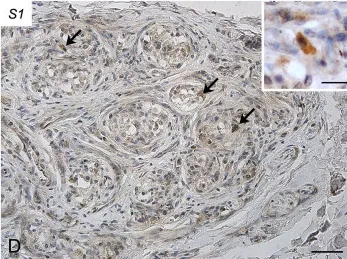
Arrows: positive cells), Spike ; 50 microm Inserts: high magnification of positive type I cells. Scale Bar: 15 microm.
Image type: pathology (immunostaining)